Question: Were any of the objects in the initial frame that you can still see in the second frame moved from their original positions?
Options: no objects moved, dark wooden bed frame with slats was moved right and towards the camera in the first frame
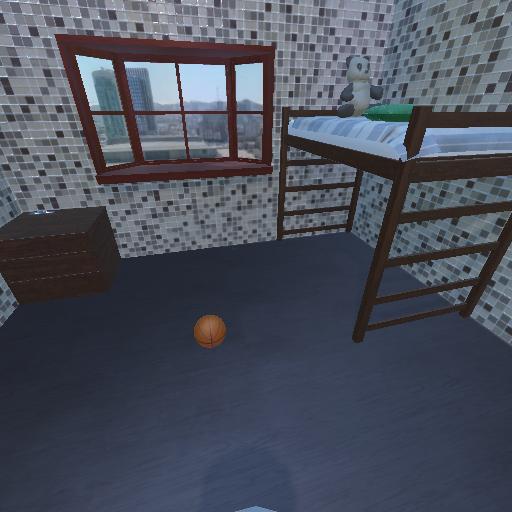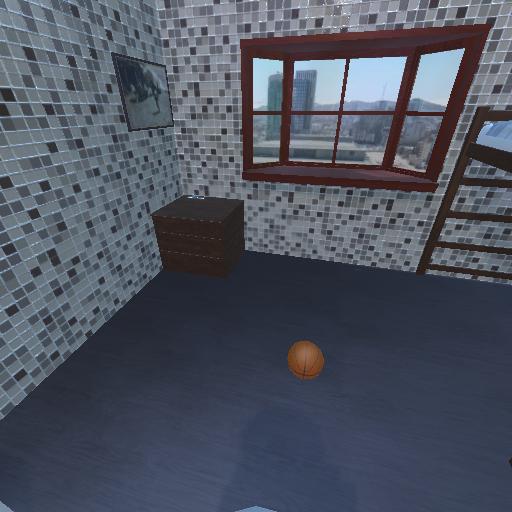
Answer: no objects moved